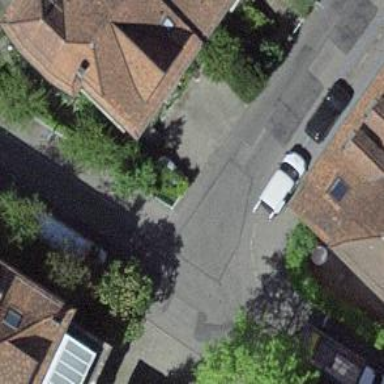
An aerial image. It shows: Residential road with asphalt surface and separate sidewalk.